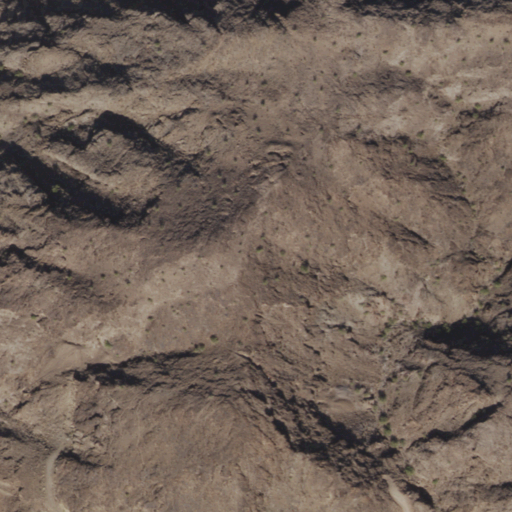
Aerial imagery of mountain in Arizona named Lion Hill containing only shrub